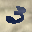
Label: 3